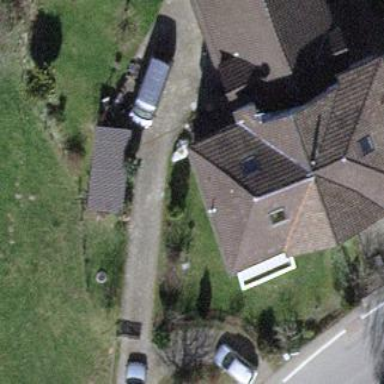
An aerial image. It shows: Residential building.